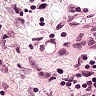
Metastatic tissue present: no